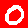
Digit: 0